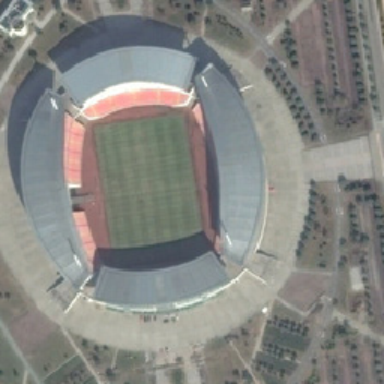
The stadium has a pink audience stand and a silver canopy .